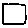
Label: square